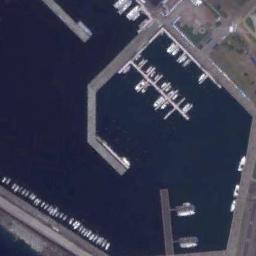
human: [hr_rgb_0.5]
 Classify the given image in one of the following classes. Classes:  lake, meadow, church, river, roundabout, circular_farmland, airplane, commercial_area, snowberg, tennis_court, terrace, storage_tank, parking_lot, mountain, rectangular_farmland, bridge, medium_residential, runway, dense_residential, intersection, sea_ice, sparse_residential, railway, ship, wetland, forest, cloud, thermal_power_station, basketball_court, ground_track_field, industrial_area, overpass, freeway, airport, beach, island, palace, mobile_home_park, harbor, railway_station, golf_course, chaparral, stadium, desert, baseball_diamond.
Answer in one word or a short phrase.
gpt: harbor